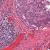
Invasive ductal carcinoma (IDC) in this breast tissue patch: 1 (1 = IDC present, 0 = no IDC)